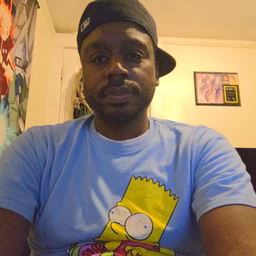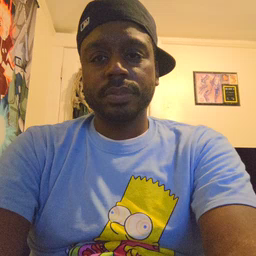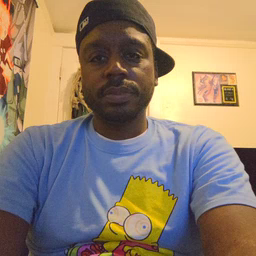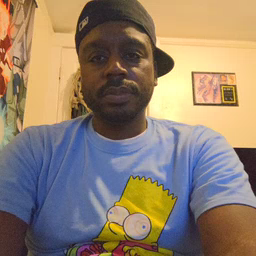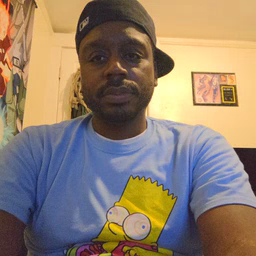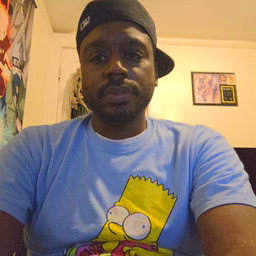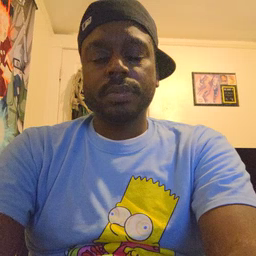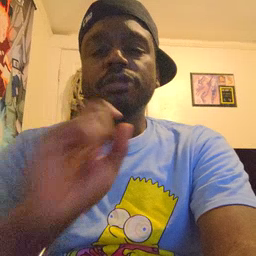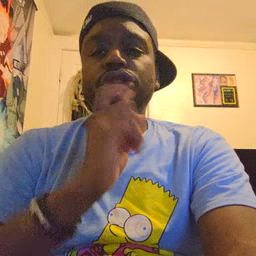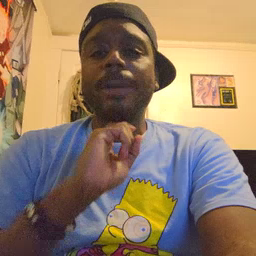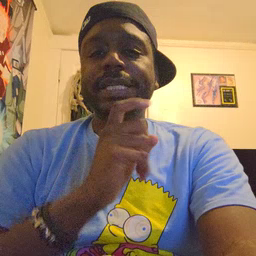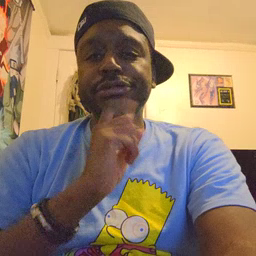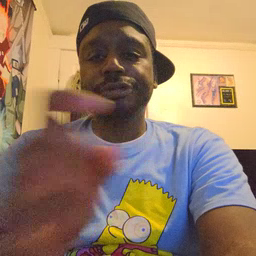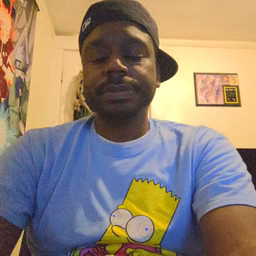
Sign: garbage